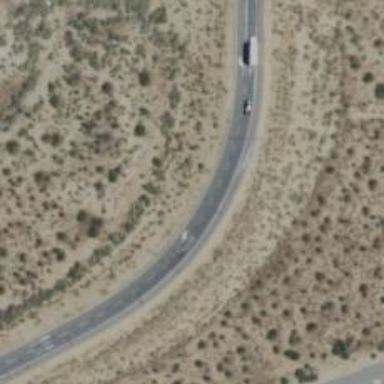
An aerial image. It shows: Trunk link highway with asphalt surface.